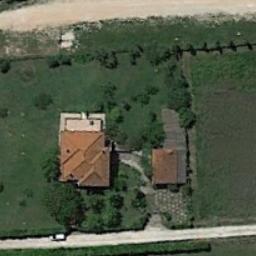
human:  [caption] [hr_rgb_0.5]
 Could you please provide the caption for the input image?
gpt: There are two houses and a road in a sparse residential area, And there are grasslands around .

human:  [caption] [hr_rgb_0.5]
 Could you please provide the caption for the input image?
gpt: The sparse residential is on the grass next to some trees and a road .

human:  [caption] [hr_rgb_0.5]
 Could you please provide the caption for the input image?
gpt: There is a car on the road next to the sparse residential .

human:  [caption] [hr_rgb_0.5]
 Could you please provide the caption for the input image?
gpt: A path leads to these two houses which are surrounded by lawn .

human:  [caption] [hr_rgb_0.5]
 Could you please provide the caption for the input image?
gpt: A sparse residential area with two brown buildings on a green meadow .